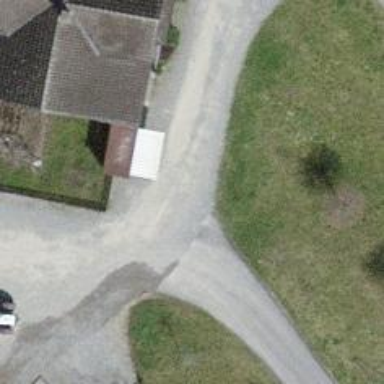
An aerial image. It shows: Farm shop.